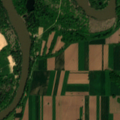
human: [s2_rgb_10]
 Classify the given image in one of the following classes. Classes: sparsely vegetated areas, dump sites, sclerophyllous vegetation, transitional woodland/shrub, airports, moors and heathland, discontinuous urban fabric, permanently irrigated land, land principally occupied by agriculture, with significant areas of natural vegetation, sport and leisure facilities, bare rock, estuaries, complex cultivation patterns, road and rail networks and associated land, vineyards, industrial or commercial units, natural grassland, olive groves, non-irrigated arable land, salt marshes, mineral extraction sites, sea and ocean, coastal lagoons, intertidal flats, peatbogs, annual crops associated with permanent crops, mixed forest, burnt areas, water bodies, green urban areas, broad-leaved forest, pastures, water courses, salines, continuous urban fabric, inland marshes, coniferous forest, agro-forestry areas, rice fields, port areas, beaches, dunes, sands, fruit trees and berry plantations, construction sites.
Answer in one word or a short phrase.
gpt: non-irrigated arable land, land principally occupied by agriculture, with significant areas of natural vegetation, broad-leaved forest, water courses